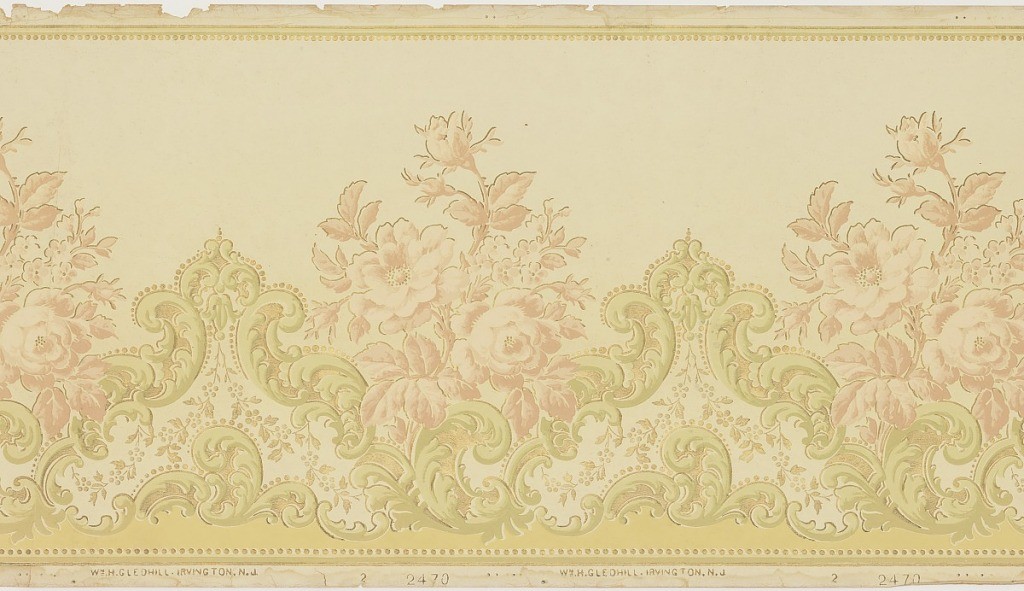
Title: Frieze
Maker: William H. Gledhill
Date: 1905–1915
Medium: Machine-printed paper, embossed
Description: Stylized rose alternating with acanthus or foliate medallions. Strung beads along top and bottom edges, also outlining medallions. Printed in soft pink and green on light yellow ground.